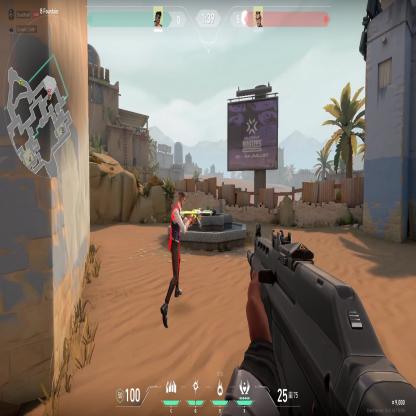
Label: enemy